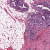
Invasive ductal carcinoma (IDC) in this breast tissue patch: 1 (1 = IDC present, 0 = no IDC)